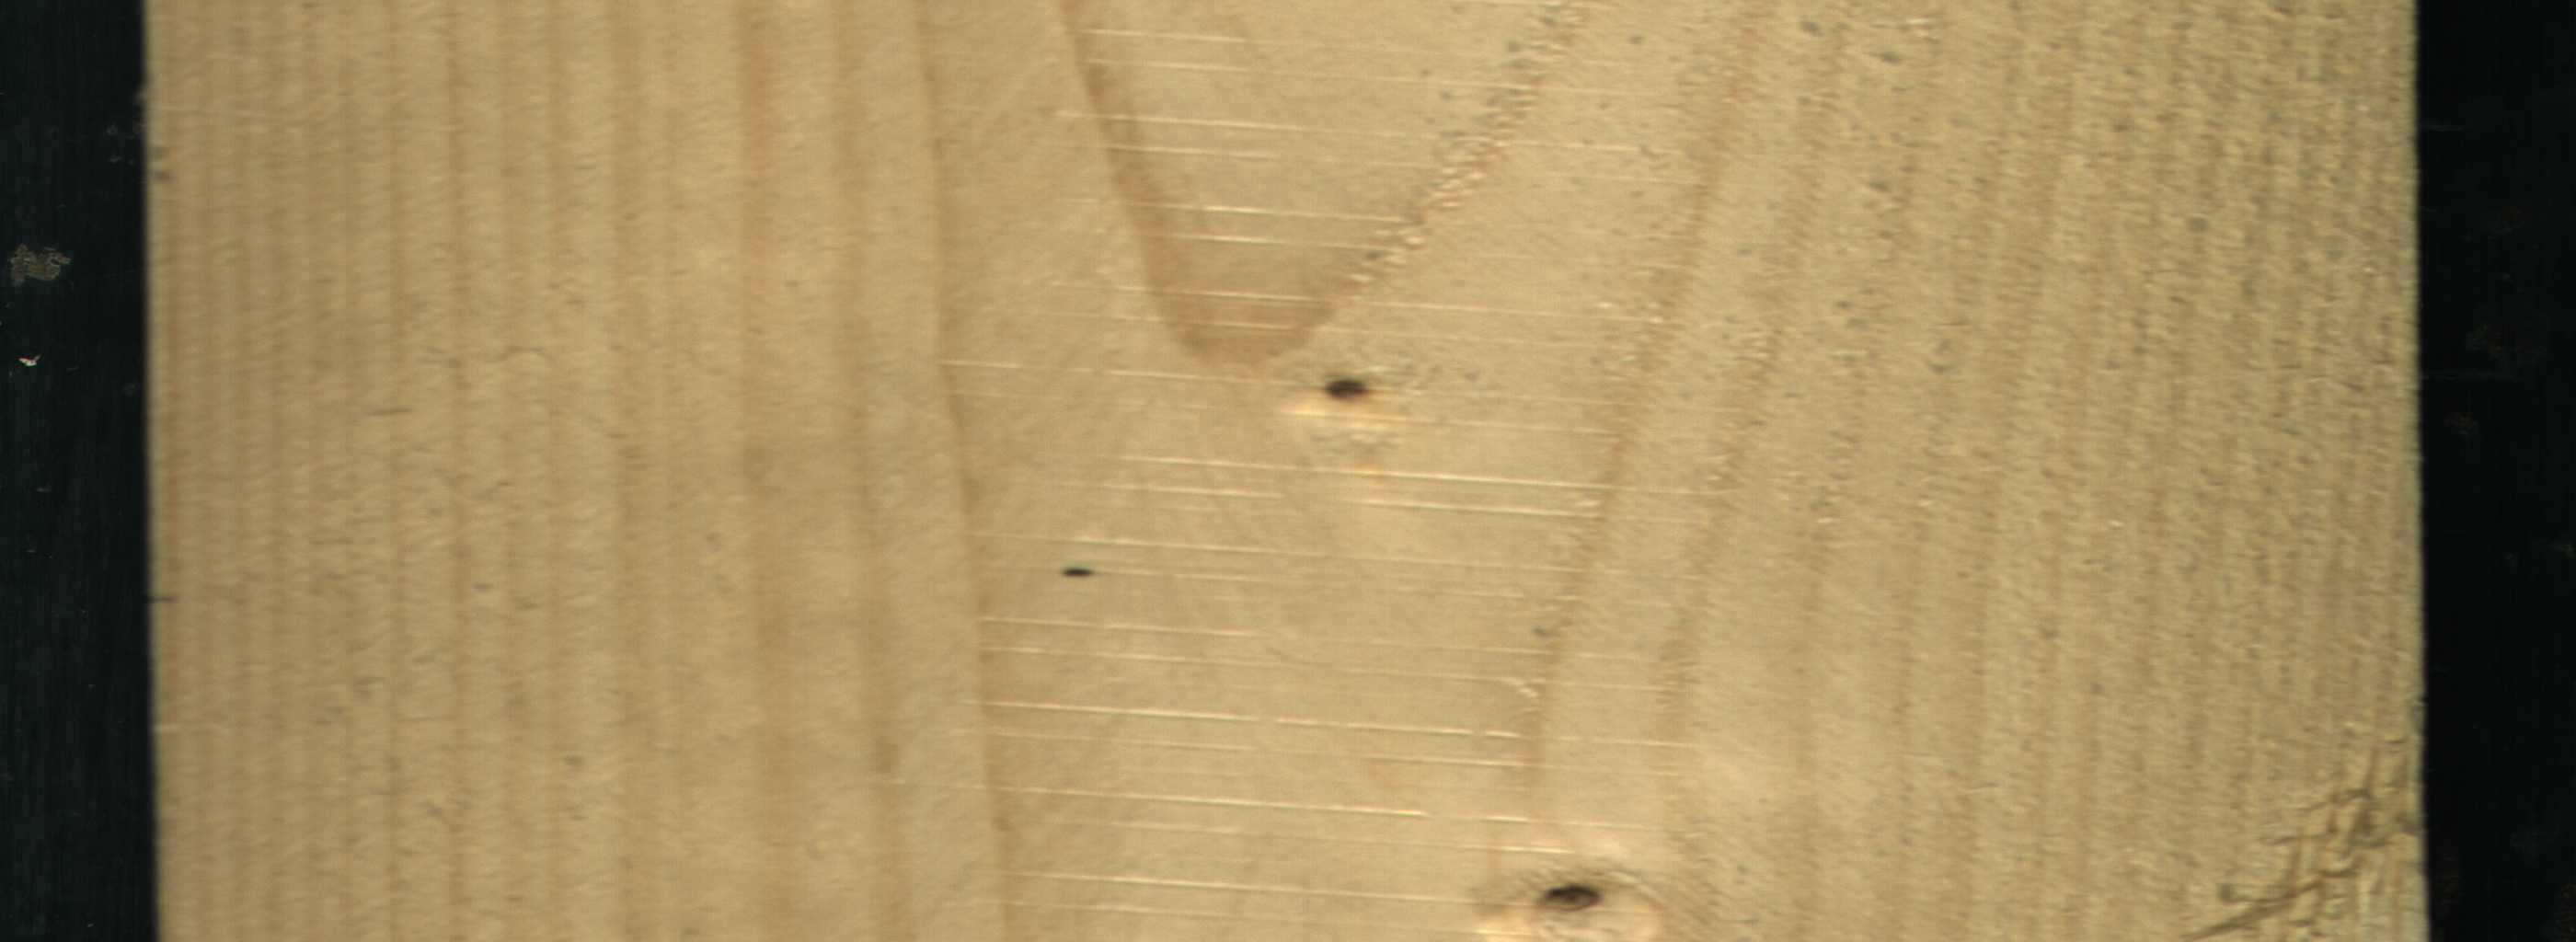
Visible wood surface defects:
Dead_Knot
Dead_Knot